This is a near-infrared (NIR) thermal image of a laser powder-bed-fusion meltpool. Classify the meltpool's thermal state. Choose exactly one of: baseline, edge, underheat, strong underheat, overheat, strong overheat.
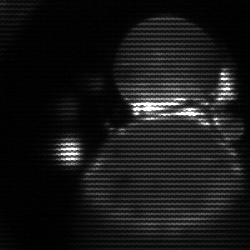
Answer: edge